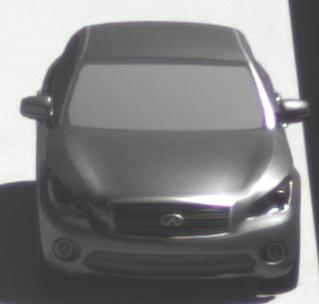
Make: Infiniti
Model: M 37
Detailed model: M (Y51)
Model produced from: 2010/10
Model produced until: 2013/11
Doors: 4
Color: gray
Road condition: wet road
Daytime: midday
Contrast: medium contrast